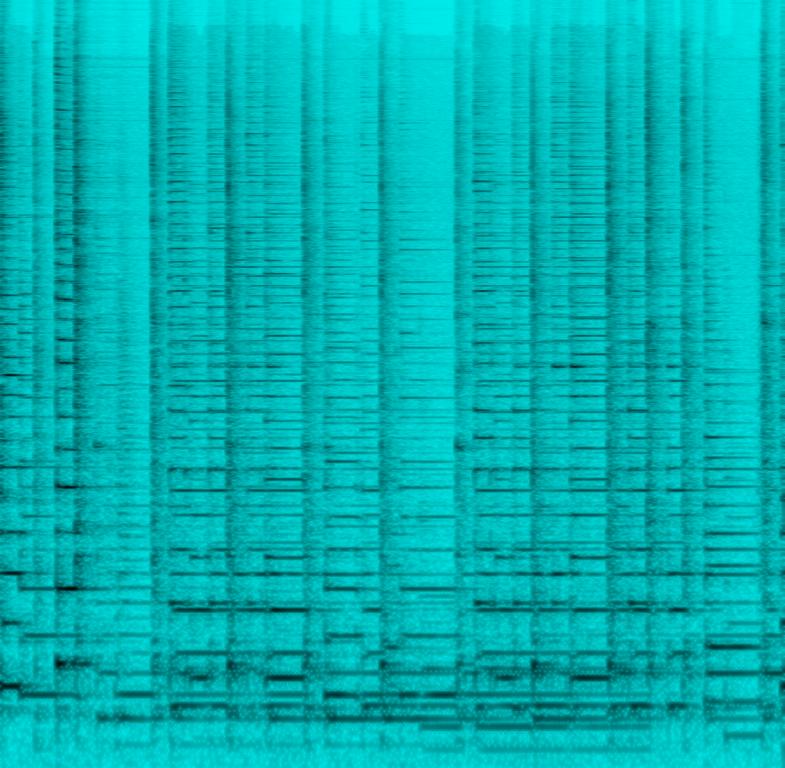
Someone is strumming an acoustic guitar while playing a fingerstyle melody and percussive sounds. This is an amateur recording. This song may be playing at a bonfire.